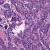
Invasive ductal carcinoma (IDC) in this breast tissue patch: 1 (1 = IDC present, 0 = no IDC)